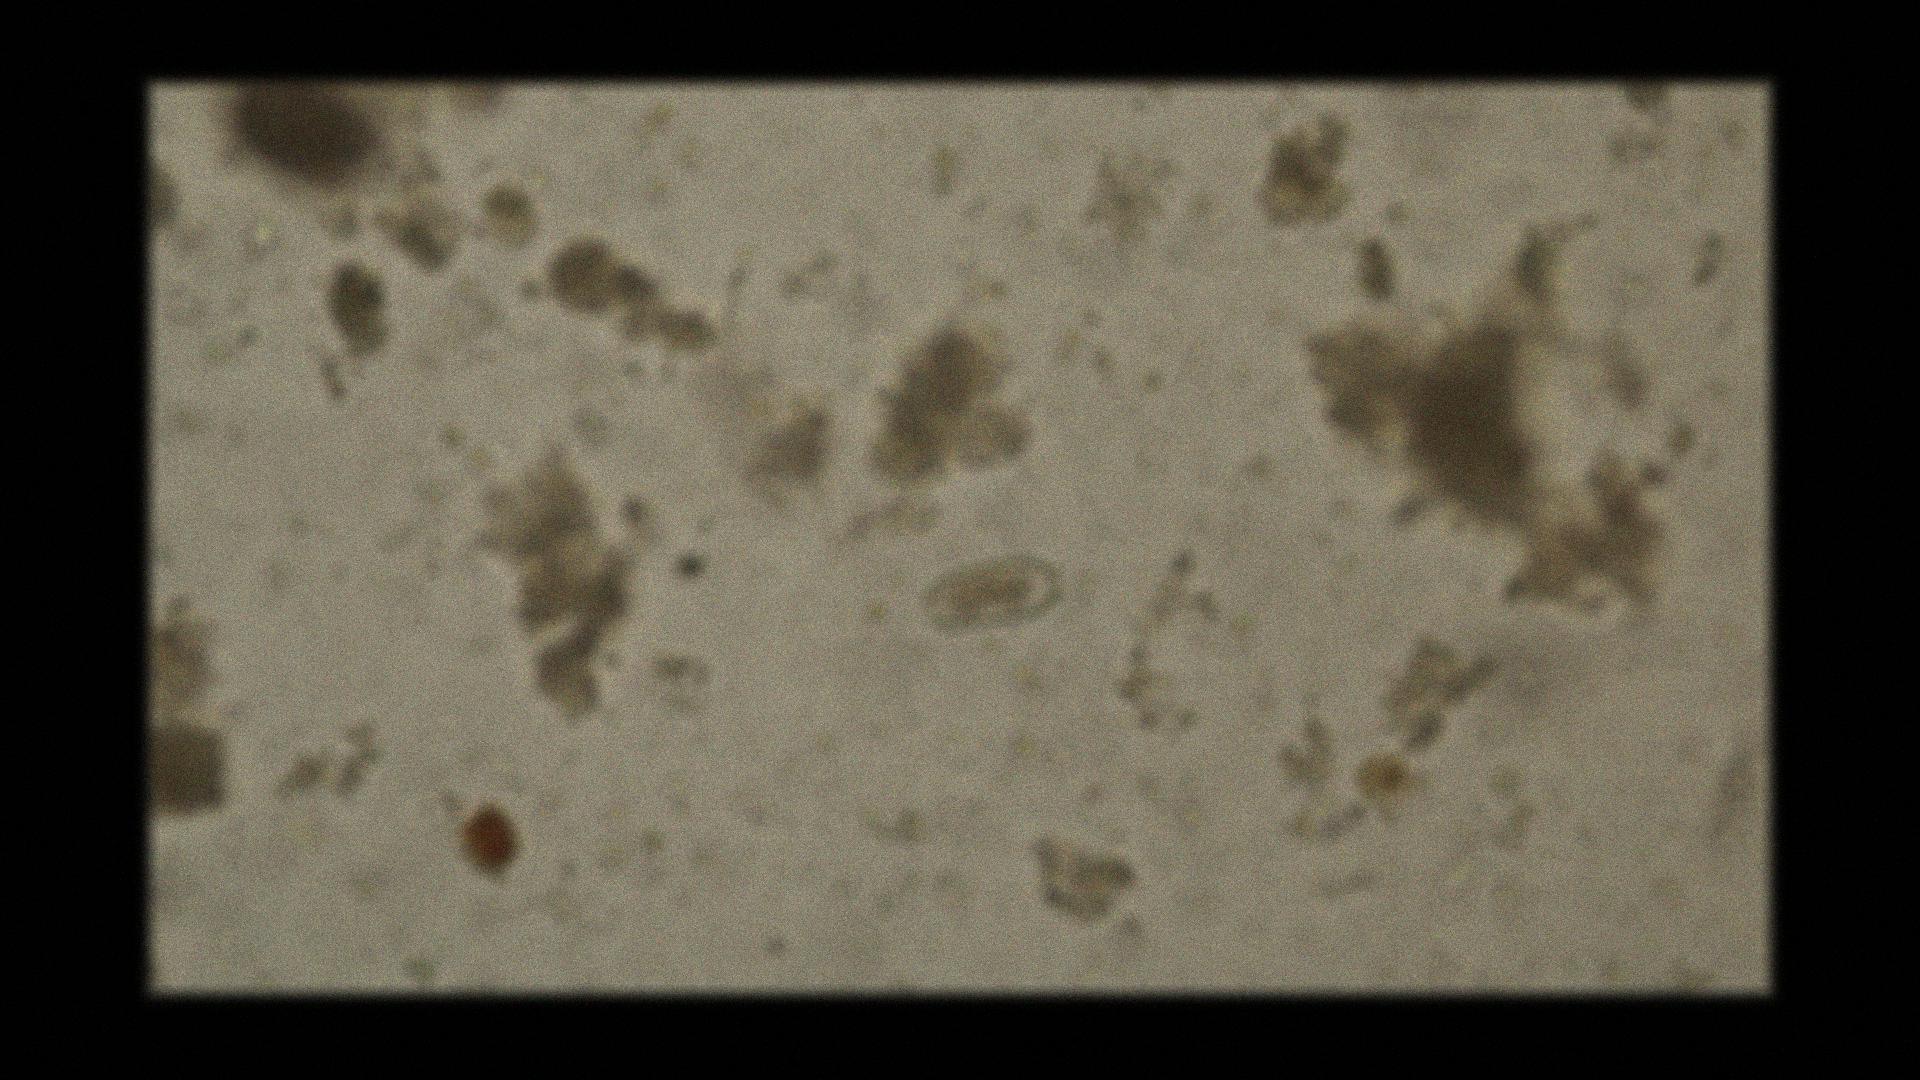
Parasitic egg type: Capillaria philippinensis